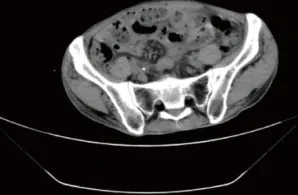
Imaging examination. Fistula tract connected to abdominal wall (shown by arrow), scoliosis; (B) Abdominal CT suggests ureteral calculus.
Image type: radiology (ct)